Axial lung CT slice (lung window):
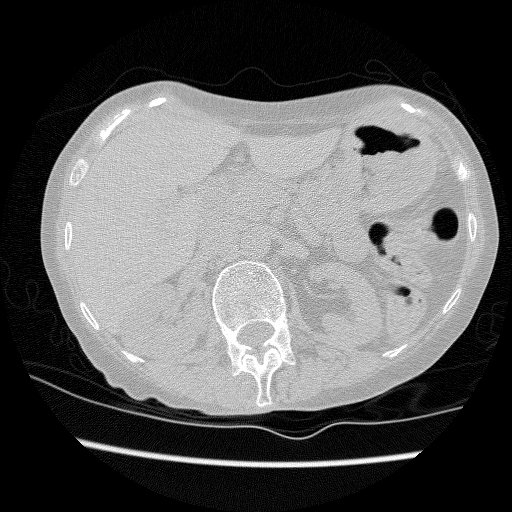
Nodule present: no